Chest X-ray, PA view. Patient: 33 years old, sex F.
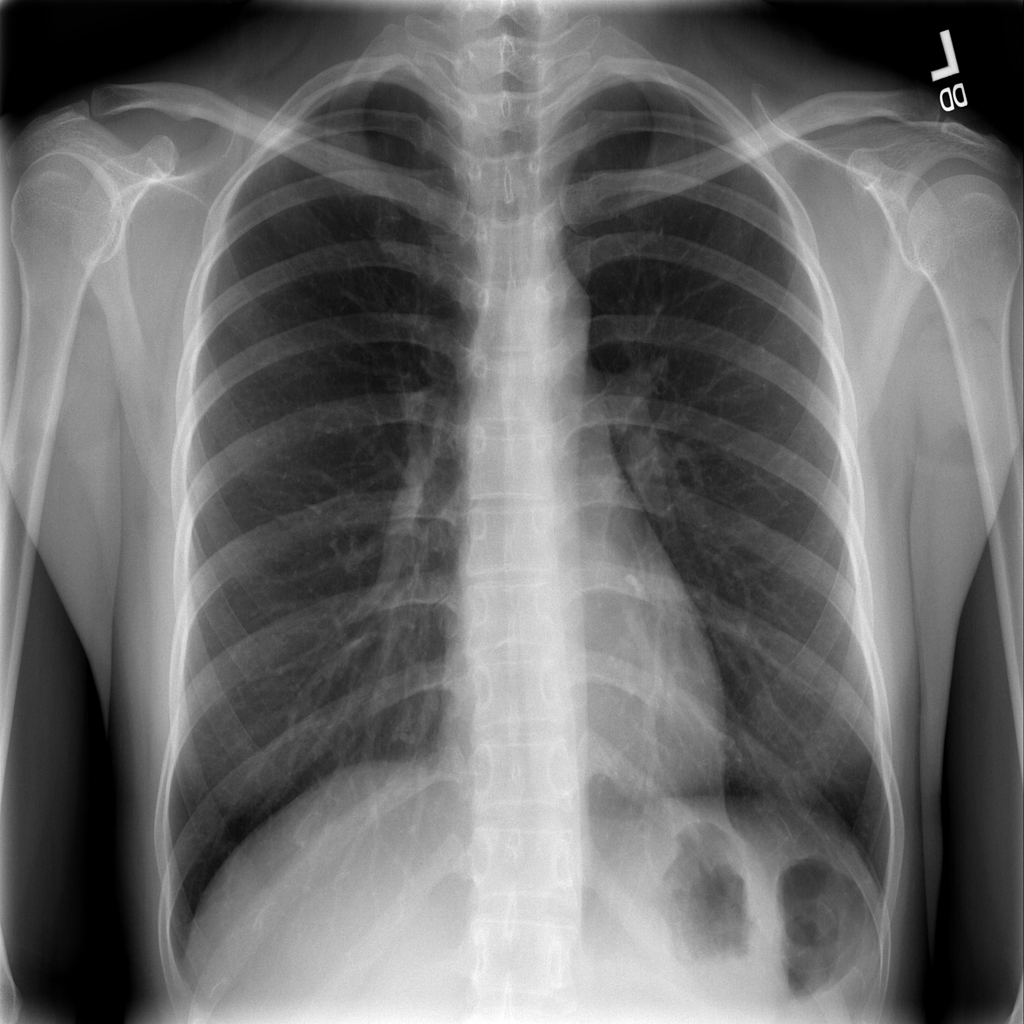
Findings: No Finding